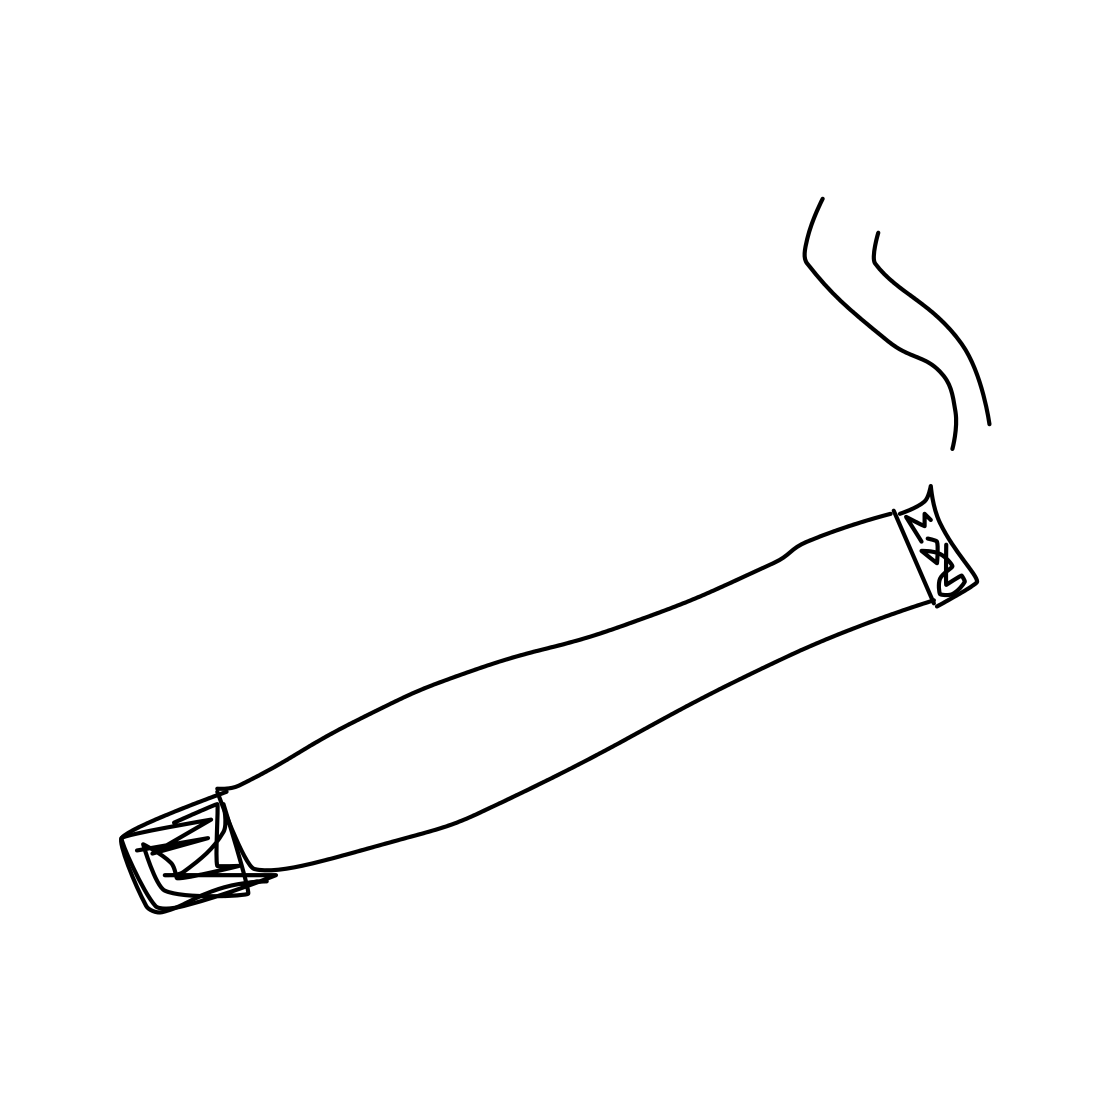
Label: cigarette